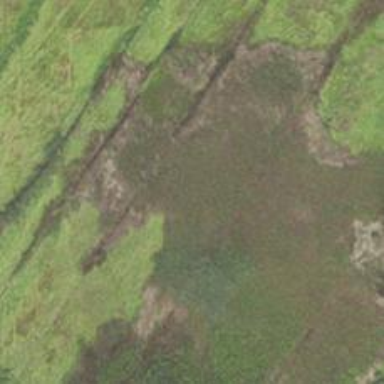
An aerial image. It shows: Beautiful wet meadow natural wetland.